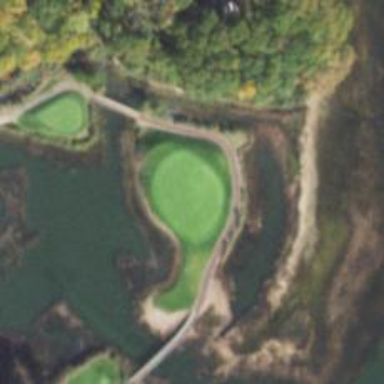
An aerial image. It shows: View of golf hole.